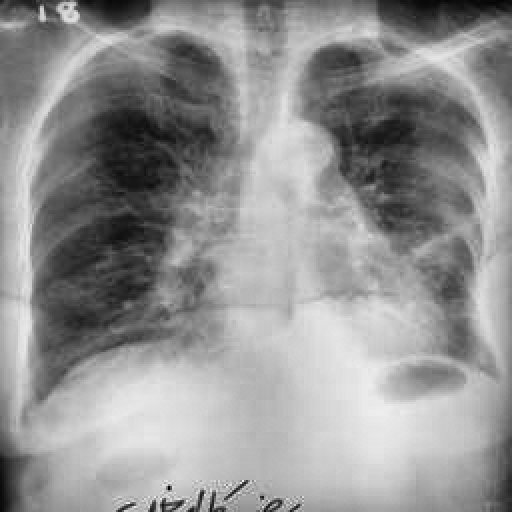
Finding: TUBERCULOSIS